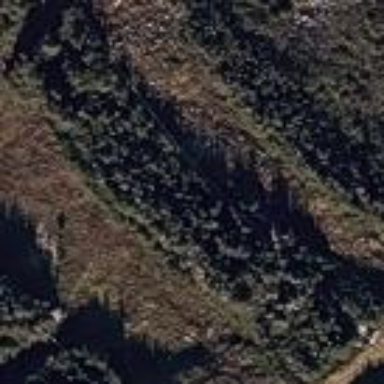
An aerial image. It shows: Coniferous forest area.